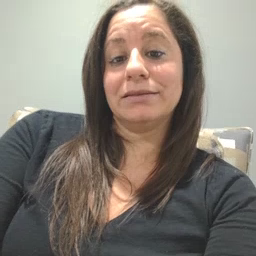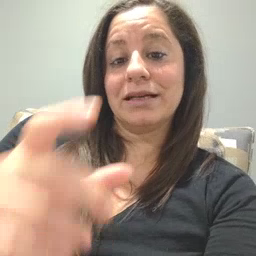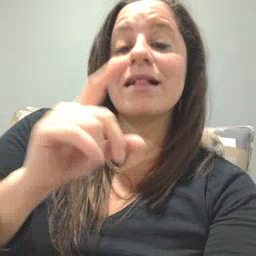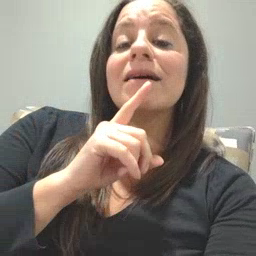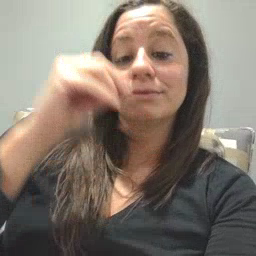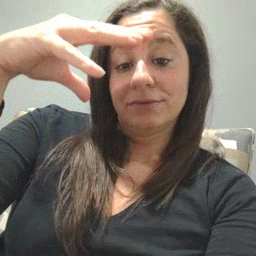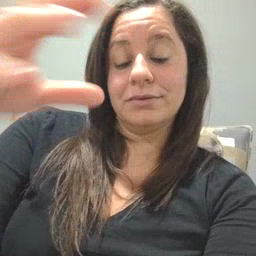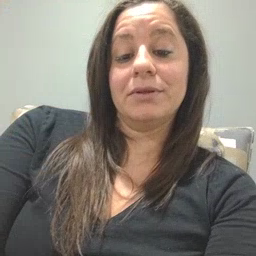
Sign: lamp